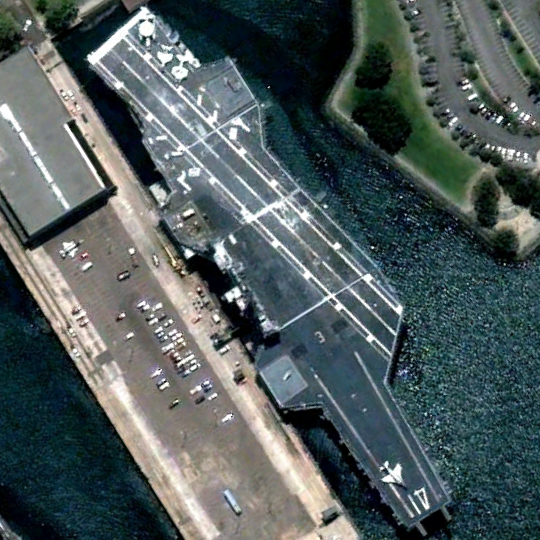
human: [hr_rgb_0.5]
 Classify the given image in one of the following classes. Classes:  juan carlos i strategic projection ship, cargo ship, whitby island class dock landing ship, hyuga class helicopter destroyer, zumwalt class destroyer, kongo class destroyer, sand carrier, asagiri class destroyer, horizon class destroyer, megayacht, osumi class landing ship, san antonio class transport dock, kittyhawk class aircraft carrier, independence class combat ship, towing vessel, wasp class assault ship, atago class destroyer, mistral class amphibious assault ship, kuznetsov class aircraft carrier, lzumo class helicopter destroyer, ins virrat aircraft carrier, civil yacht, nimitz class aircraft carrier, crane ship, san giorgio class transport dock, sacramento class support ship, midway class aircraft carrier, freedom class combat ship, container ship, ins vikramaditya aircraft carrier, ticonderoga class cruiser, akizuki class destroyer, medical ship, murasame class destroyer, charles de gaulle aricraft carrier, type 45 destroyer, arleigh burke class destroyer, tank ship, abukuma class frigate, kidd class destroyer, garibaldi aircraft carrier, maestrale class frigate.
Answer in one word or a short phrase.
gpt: Midway class aircraft carrier